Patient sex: M
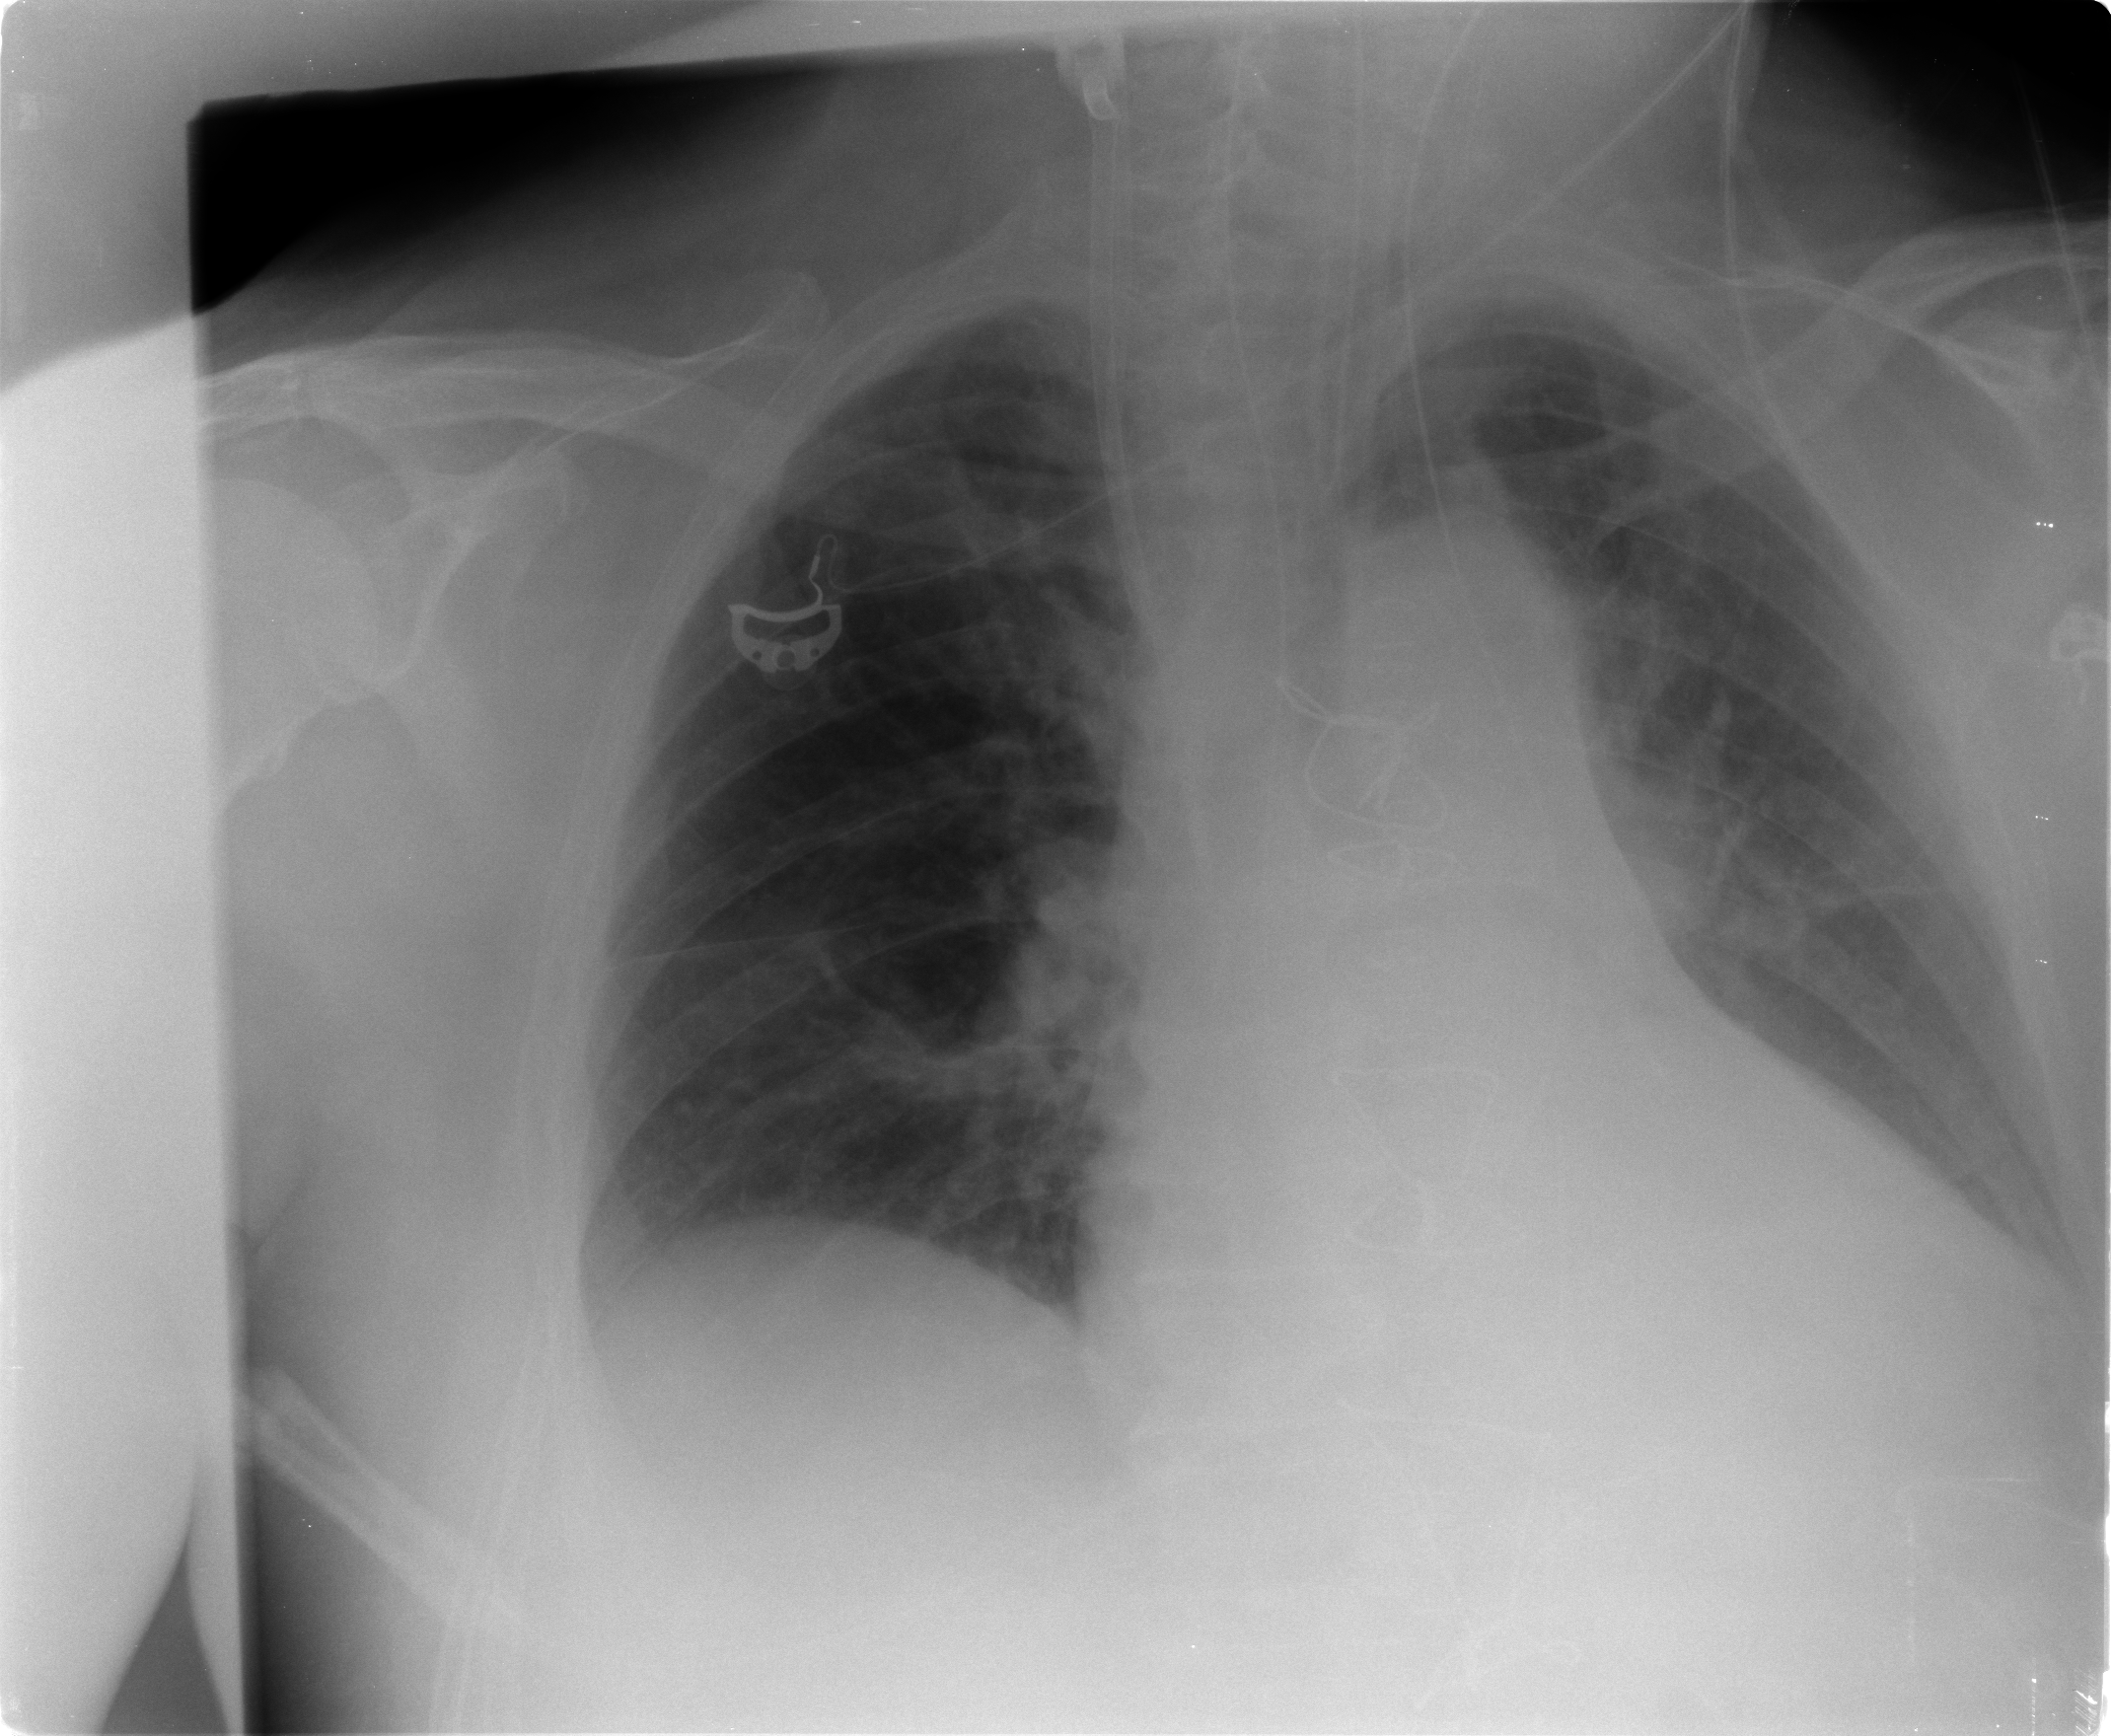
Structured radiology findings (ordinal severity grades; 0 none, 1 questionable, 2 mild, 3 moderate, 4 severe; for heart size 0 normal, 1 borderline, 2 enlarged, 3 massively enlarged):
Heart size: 1
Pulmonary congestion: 2
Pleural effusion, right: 1
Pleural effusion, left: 2
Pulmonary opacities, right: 0
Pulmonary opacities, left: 0
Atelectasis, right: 2
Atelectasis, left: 2